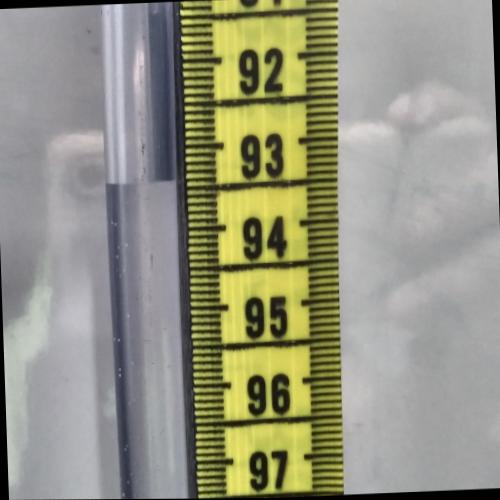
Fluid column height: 93.4 cm